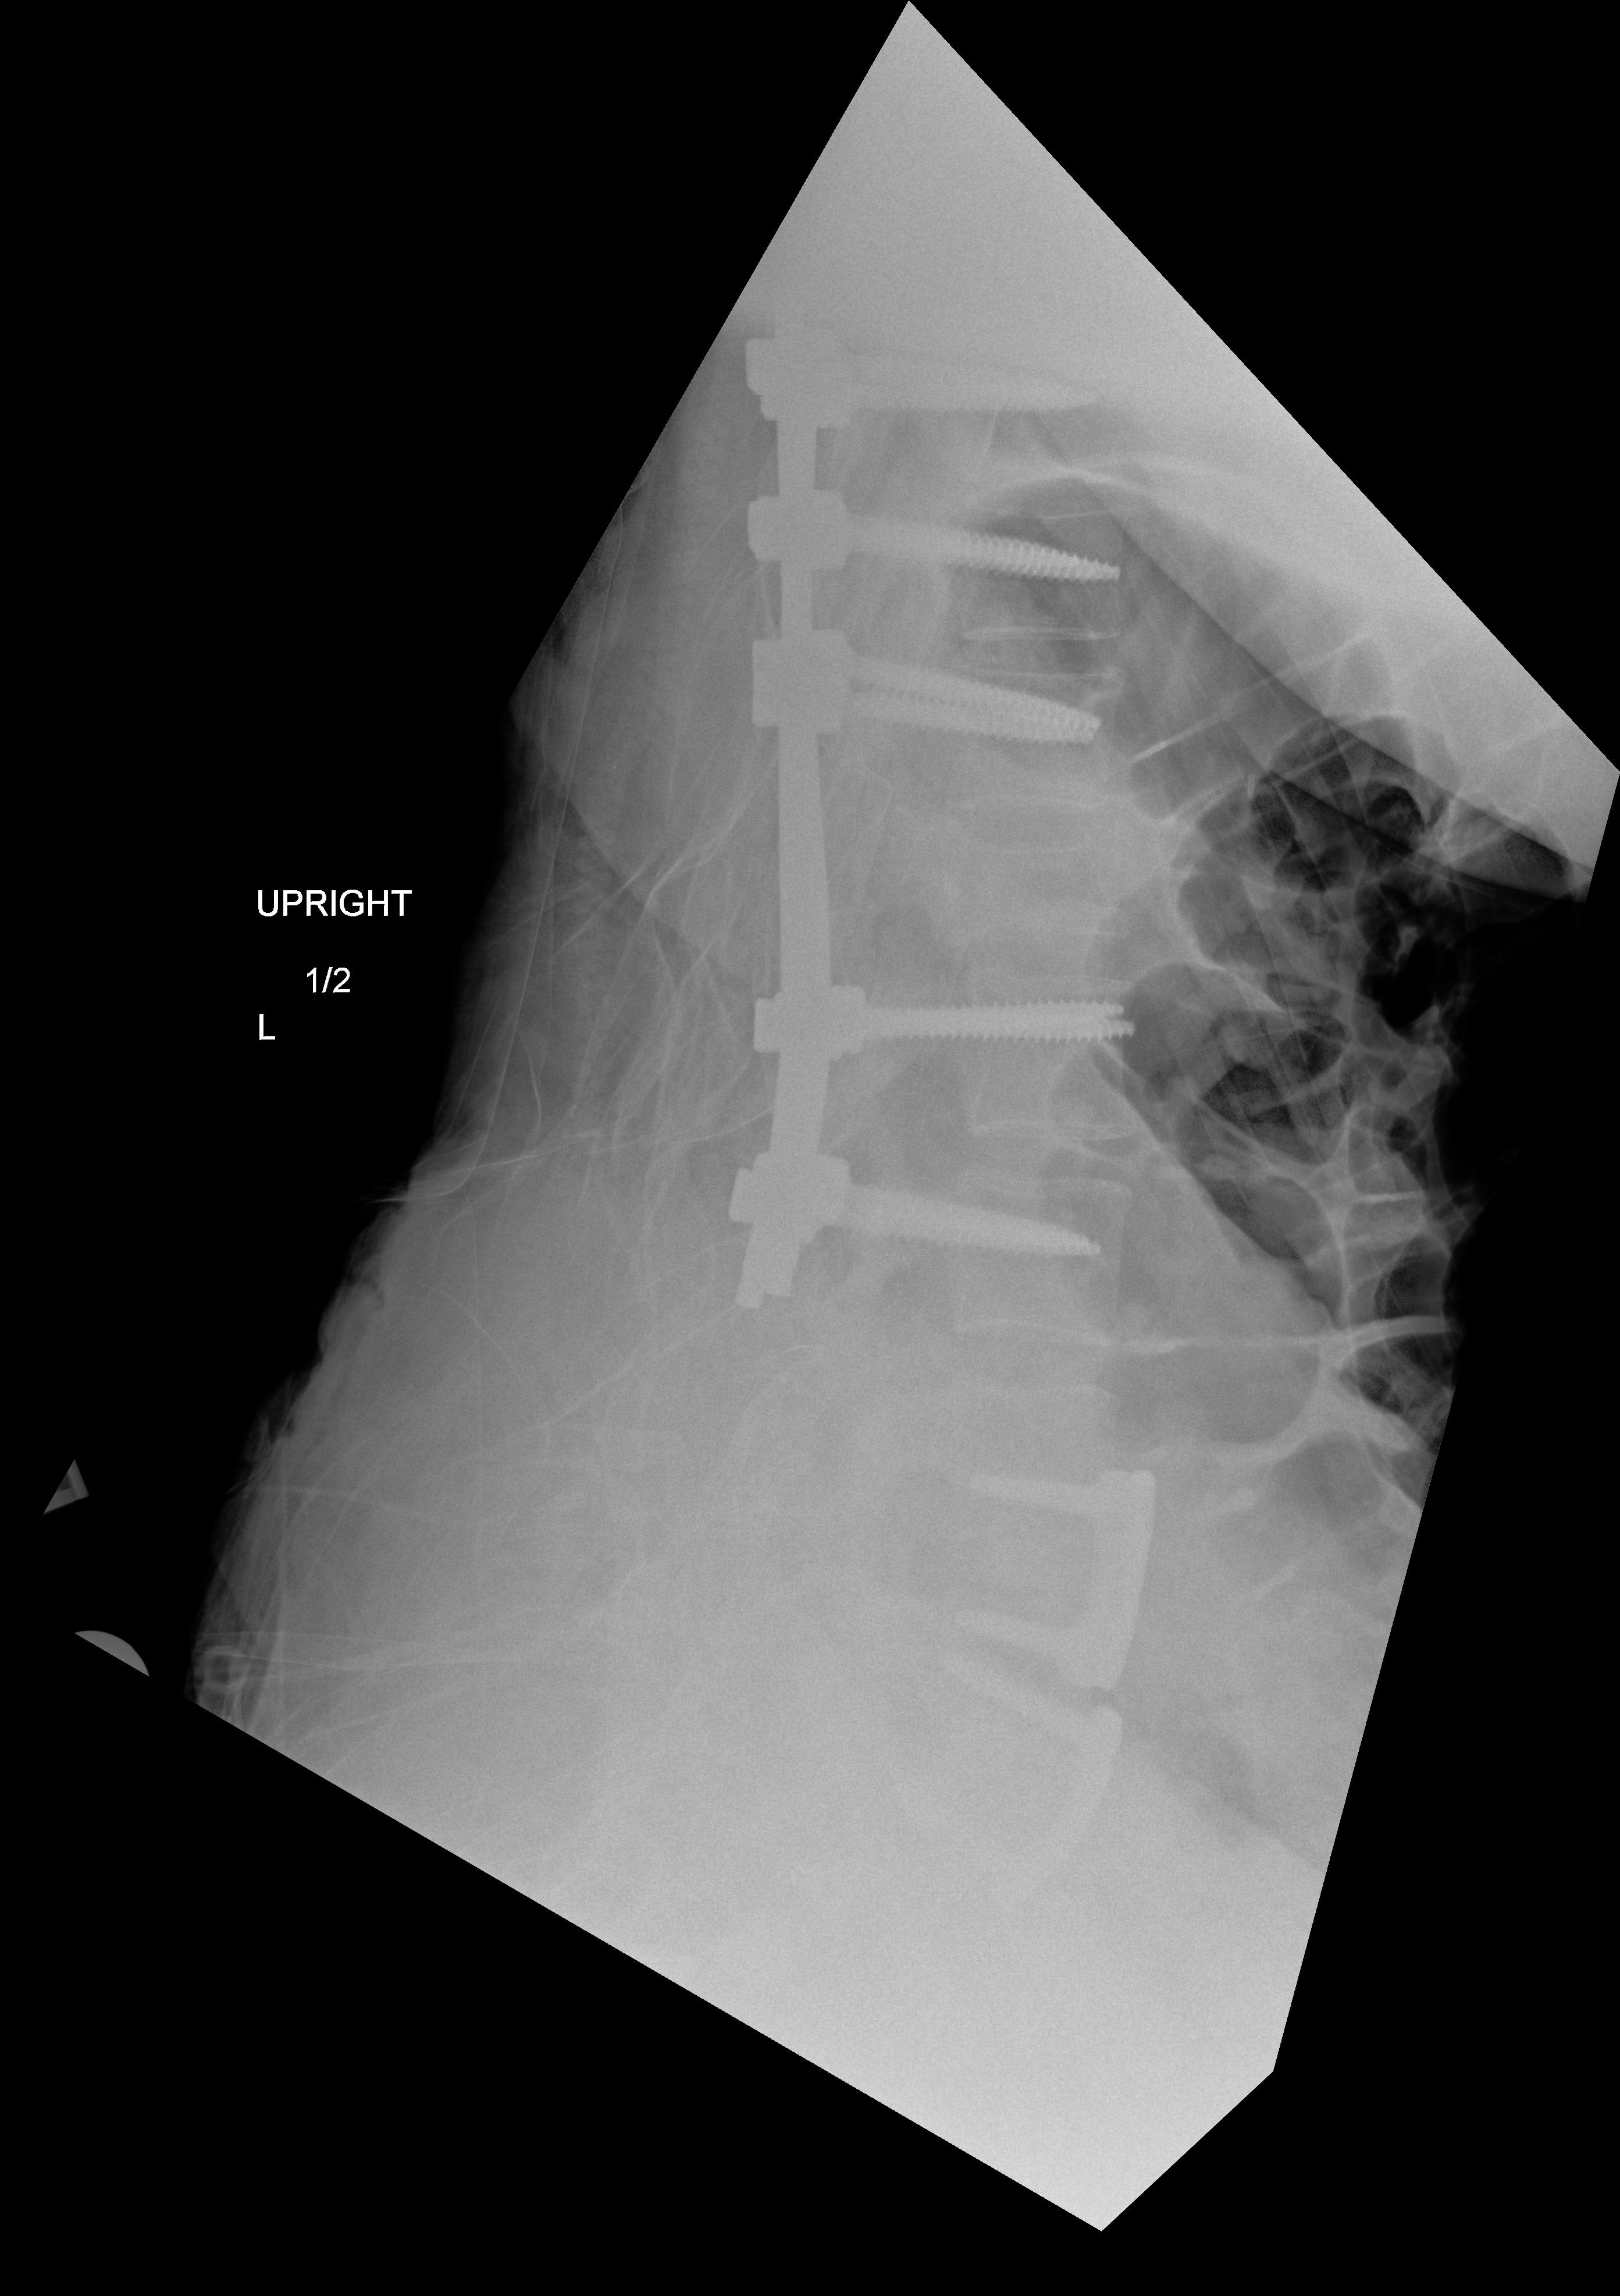
View: AP
Implant manufacturer: Styker everest (K2M)